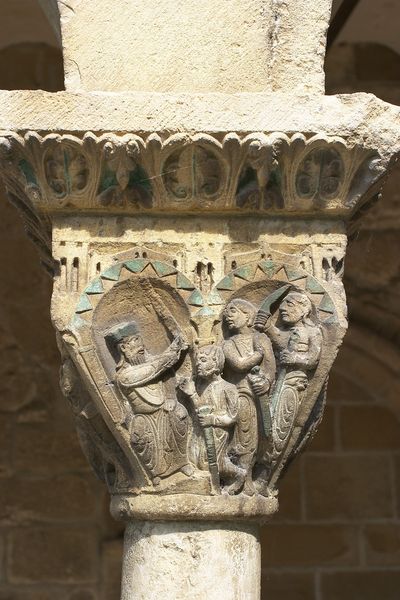
Titel: San Pedro de la Rúa
Standort: Estella, San Pedro de la Rúa (EU - E)
Schlagwörter: kopf, mann, gelb, grün, menschen, sand, marmor, männer, pfeiler, schmuck, säule, muster, ornament, bart, stein, herr, gewand, rund, relief, stab, figuren, rundbogen, könig, thron, stuck, bewaffnet, schwert, waffen, knien, ritter, kapitell, fries, schnörkel, sandstein, kampfszene, dolch, krieger, romanik, drohung, drohend, herz, dreiecke, ägypten, romanisch, triglyphen, kapitälchen, bildhauerarbeit, gemeiselt, antikes werk